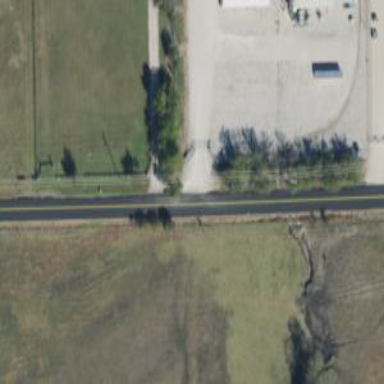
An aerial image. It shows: Driveway leading to service road.